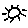
Label: sun